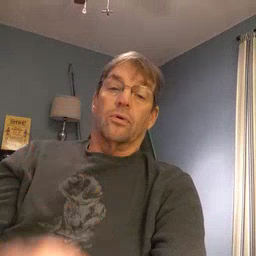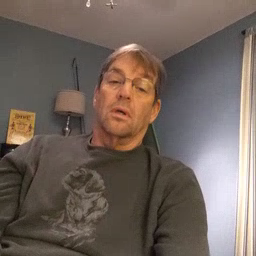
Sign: zipper